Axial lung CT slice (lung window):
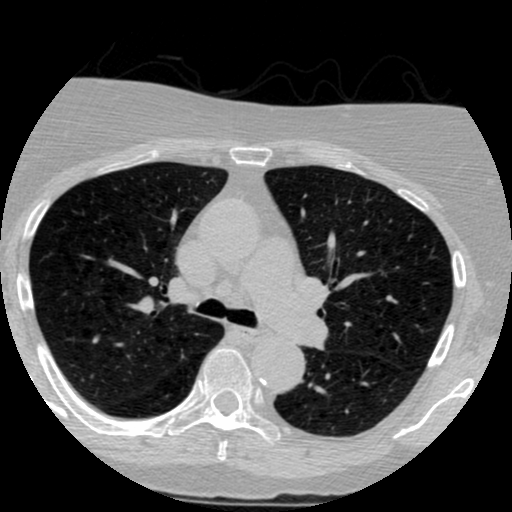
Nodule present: no